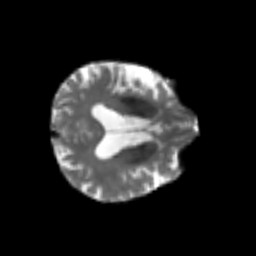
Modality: T2w
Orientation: axial
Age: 75
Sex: female
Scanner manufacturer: siemens
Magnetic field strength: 3 T
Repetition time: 4.987 s
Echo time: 0.0792 s